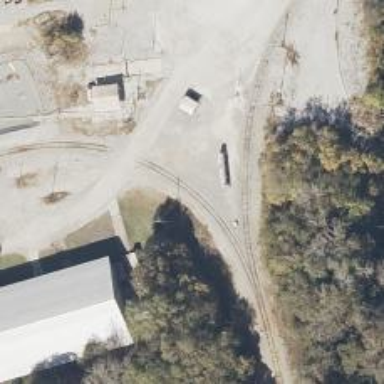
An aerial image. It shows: Railway spur service.